Field crop: maize
Growth stage: 2
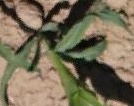
Species: maize